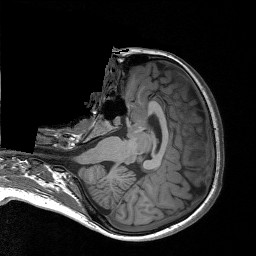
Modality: T1w
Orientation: axial